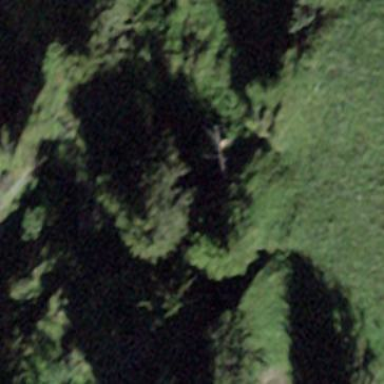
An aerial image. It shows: Forest area.